RGB frame:
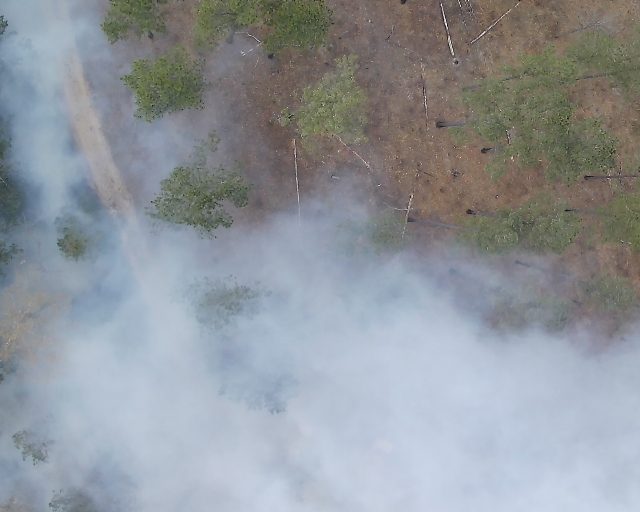
Thermal frame:
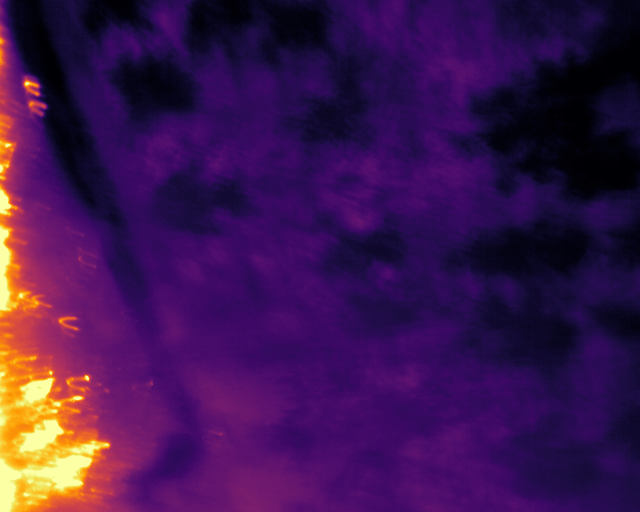
Captured: 2026-02-26 03:05:57
Pixels at or above 80 °C: 827 (fraction of frame: 0.002524)